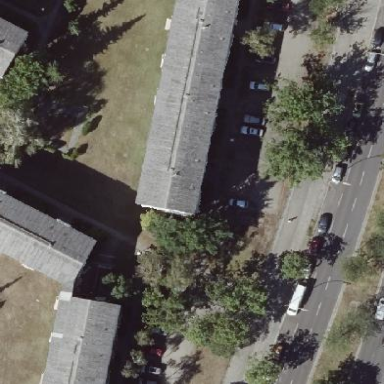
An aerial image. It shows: Gabled roof apartments building.